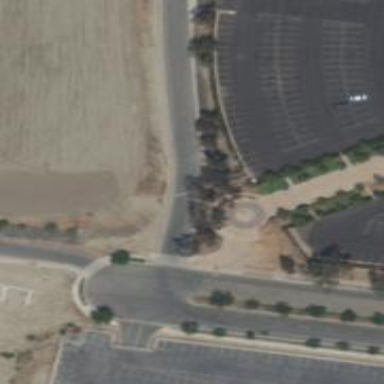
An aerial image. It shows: Historic memorial known as Veteran's Memorial.